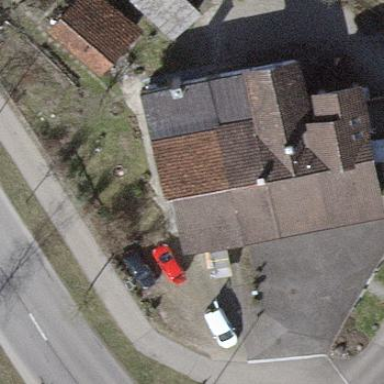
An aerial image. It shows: Terrace building.